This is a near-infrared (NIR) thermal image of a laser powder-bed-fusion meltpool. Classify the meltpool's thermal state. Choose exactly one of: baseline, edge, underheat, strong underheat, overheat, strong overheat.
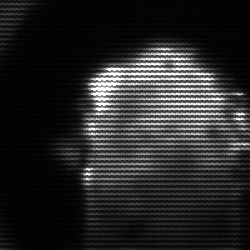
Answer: baseline